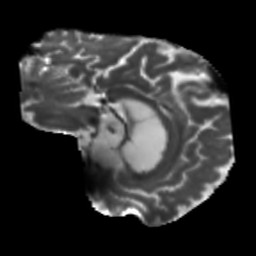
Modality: T2w
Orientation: sagittal
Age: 71
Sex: male
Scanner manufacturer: siemens
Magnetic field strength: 3 T
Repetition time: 5.47 s
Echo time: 0.0854 s